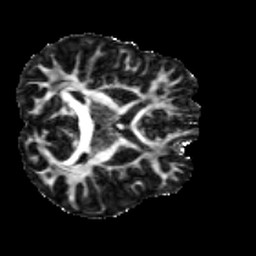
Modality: FA
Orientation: axial
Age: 25
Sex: male
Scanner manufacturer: siemens
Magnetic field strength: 3 T
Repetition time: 3.5 s
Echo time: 0.086 s